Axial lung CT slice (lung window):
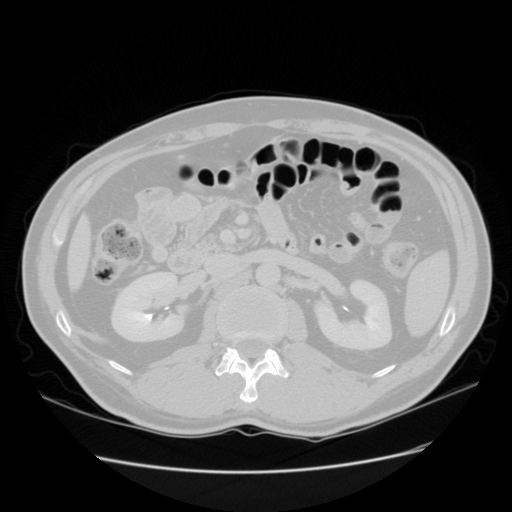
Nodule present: no